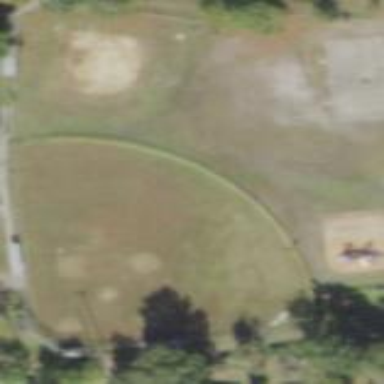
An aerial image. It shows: Baseball pitch for leisure and sports activities.